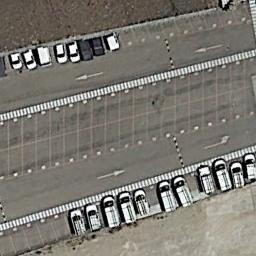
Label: parking_lot